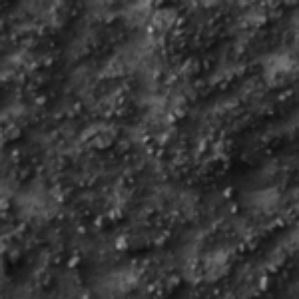
Label: frost